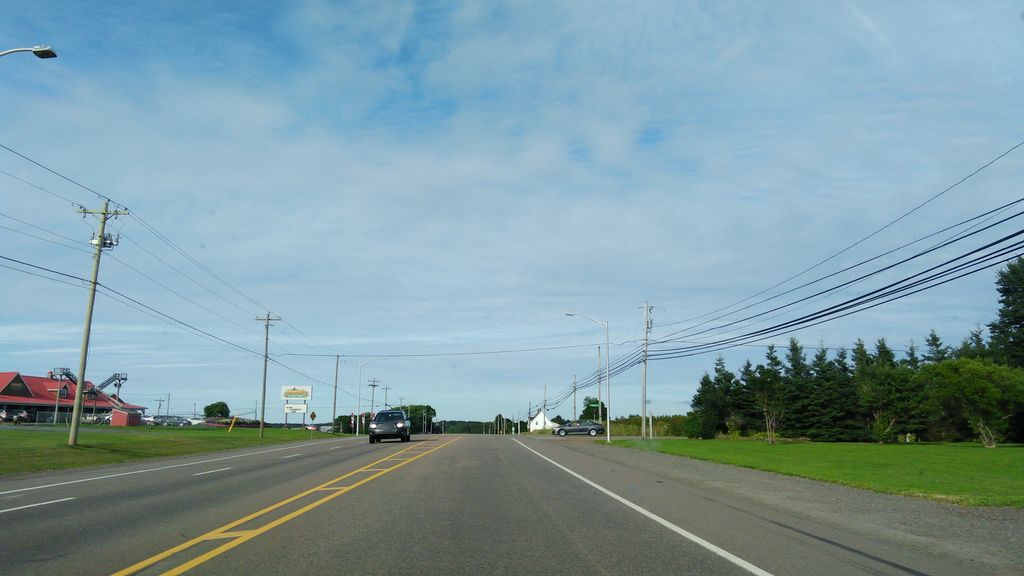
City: charlottetown